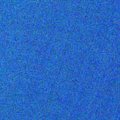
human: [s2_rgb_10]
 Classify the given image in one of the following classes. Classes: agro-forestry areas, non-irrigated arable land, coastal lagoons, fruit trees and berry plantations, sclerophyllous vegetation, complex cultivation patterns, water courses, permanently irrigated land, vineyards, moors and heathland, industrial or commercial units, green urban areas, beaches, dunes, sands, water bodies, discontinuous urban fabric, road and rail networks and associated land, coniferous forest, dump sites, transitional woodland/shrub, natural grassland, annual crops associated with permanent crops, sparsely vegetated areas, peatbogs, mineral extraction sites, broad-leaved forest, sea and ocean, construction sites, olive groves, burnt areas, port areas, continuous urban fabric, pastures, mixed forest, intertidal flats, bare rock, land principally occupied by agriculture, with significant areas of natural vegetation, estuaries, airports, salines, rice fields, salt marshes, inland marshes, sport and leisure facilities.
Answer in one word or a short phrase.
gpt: sea and ocean